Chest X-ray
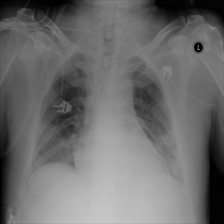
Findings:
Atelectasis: negative
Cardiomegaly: negative
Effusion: negative
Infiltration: negative
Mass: negative
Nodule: negative
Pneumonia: negative
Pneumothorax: negative
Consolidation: negative
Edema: negative
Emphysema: negative
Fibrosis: negative
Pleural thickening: negative
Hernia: negative